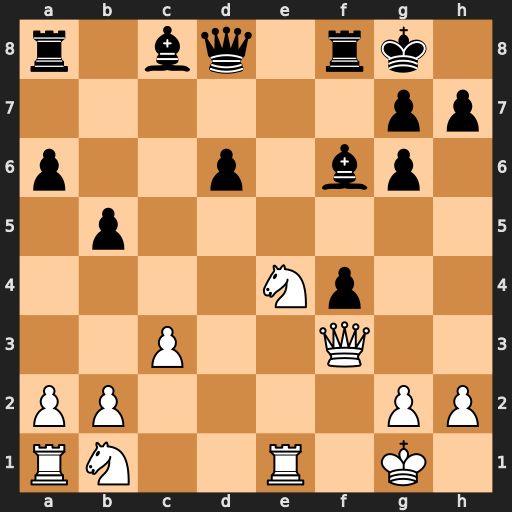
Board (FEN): r1bq1rk1/6pp/p2p1bp1/1p6/4Np2/2P2Q2/PP4PP/RN2R1K1
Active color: w
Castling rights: -
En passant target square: -
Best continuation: Nxf6+ gxf6 Qd5+ Kg7 Qxa8